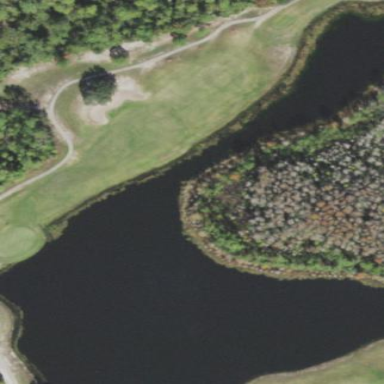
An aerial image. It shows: Water hazard on golf course. The hazard is natural water feature.